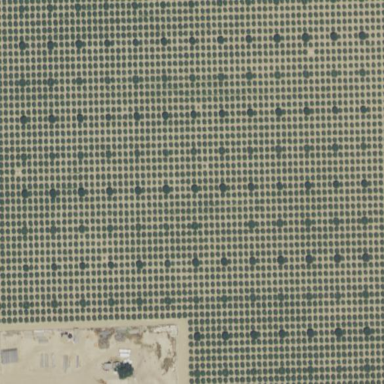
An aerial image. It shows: Orchard filled with persimmon trees.